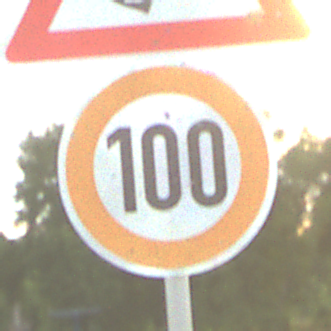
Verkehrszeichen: Geschwindigkeit100
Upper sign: AmphibienwanderungLinks
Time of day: SunriseSunset
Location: Outdoor (RoadRail)
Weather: PartlyCloudy
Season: NotSpecified
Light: Natural